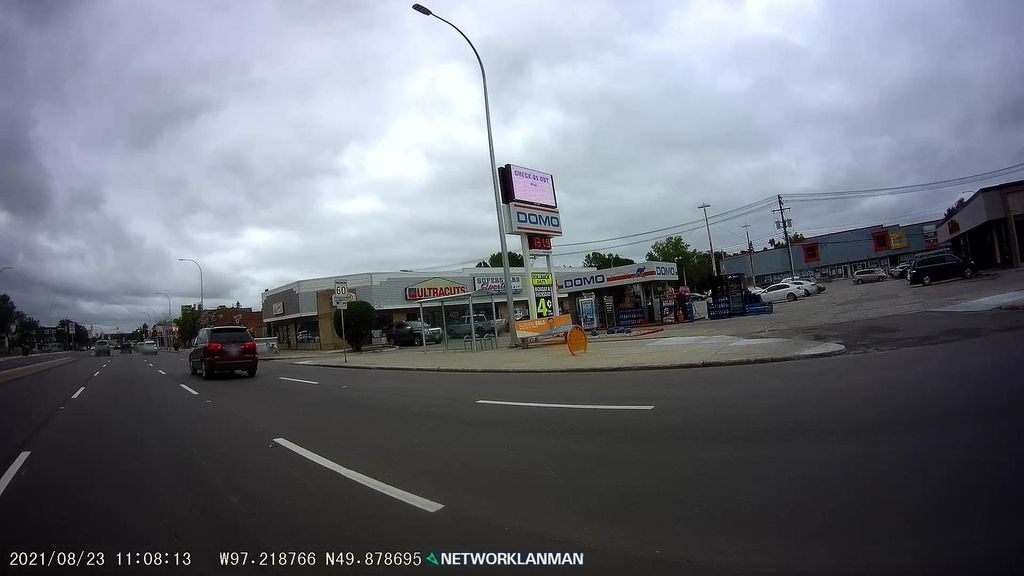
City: winnipeg